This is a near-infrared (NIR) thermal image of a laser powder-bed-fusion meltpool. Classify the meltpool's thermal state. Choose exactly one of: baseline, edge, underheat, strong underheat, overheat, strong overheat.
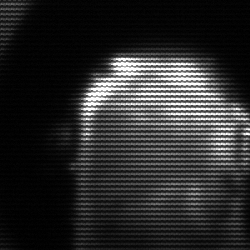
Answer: baseline